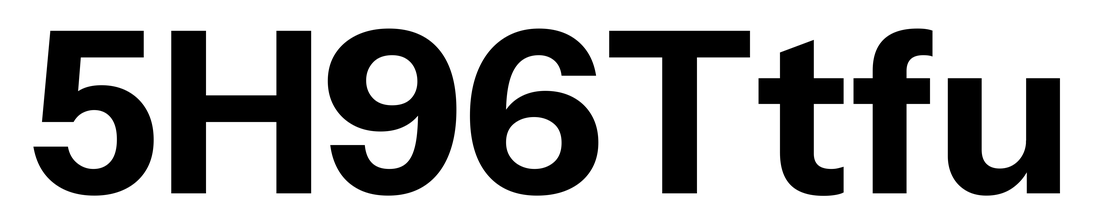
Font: InstrumentSans_Bold